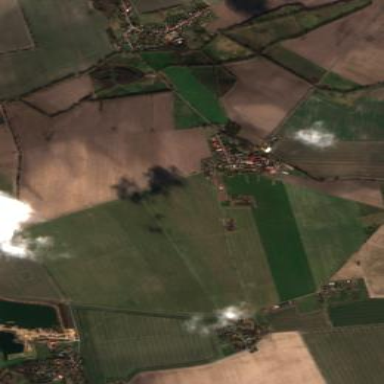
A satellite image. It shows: View of farmland.